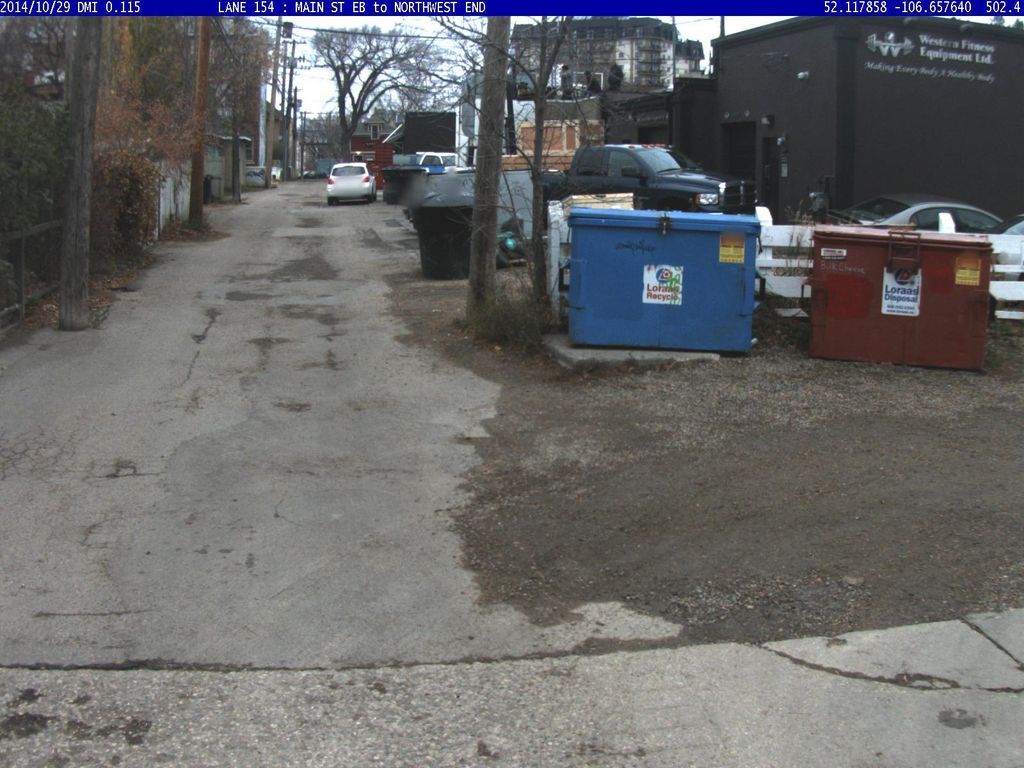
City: saskatoon